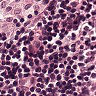
Metastatic tissue present: no